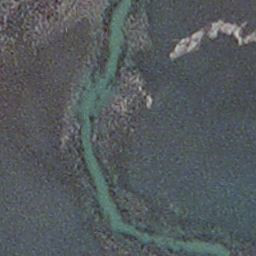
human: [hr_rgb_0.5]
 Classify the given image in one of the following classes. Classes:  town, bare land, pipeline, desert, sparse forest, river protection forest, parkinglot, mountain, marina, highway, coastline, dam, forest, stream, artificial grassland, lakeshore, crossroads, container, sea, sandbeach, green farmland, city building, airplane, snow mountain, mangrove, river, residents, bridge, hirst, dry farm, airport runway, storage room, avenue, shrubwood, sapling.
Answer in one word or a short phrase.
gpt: stream